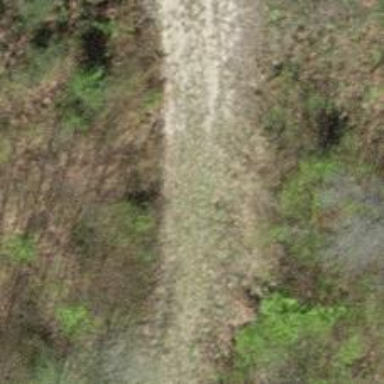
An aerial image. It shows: Track with grade 5 tracktype.